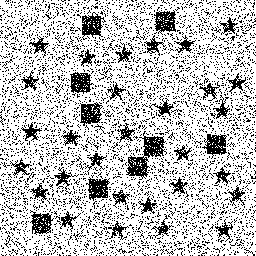
Squares: 9
Triangles: 0
Stars: 29
Total shapes: 38